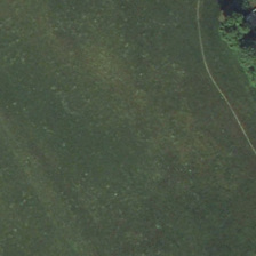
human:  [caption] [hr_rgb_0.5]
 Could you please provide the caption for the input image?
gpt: a dark green meadow with some moss green plants besides .

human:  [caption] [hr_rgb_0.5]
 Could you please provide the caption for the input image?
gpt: part of meadow in it while with some moss green plants in side .

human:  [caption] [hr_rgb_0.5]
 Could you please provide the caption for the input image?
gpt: is a dark green meadow with a arc long line mark and many light point mark .

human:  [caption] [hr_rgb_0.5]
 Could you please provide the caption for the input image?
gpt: Arc long line marks om pasture while there are some plants.

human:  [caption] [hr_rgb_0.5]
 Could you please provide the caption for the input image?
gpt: There is a long curved line on the grass with some plants beside it.